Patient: sex M, age 66
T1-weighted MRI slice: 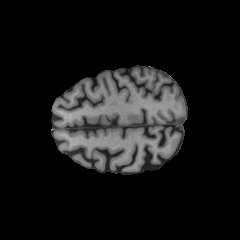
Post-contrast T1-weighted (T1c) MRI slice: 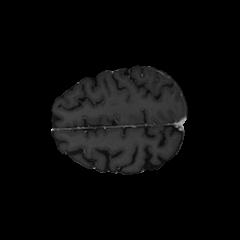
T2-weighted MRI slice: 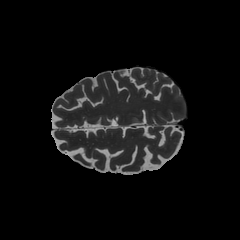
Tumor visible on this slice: no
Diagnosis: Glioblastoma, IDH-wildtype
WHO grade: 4